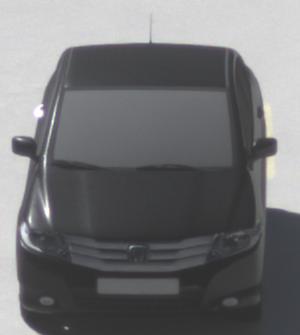
Make: Honda
Model: City
Detailed model: Gen. 6
Model produced from: 2008
Model produced until: 2013
Doors: 4
Color: black
Road condition: wet road
Daytime: midday
Contrast: high contrast